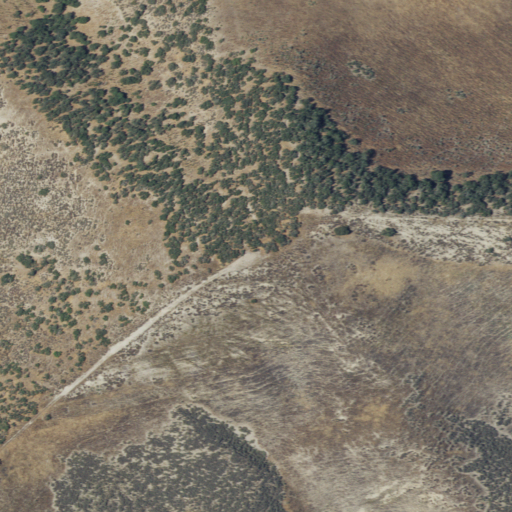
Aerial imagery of mountain in California named Pettits Peak containing shrub, grassland, and mixed forest